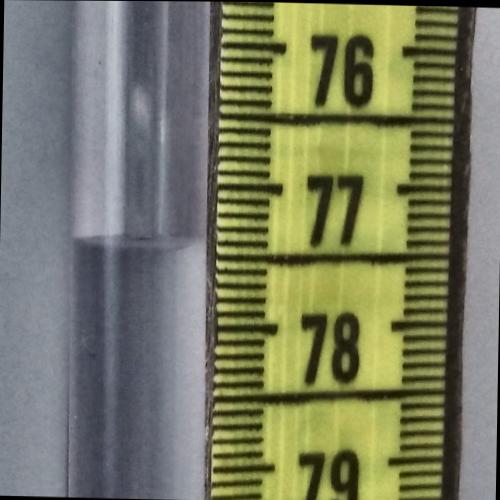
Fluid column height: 77.4 cm